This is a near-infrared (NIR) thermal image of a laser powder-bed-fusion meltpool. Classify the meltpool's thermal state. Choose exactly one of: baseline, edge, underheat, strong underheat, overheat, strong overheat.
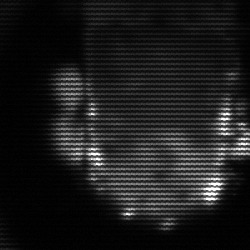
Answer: baseline